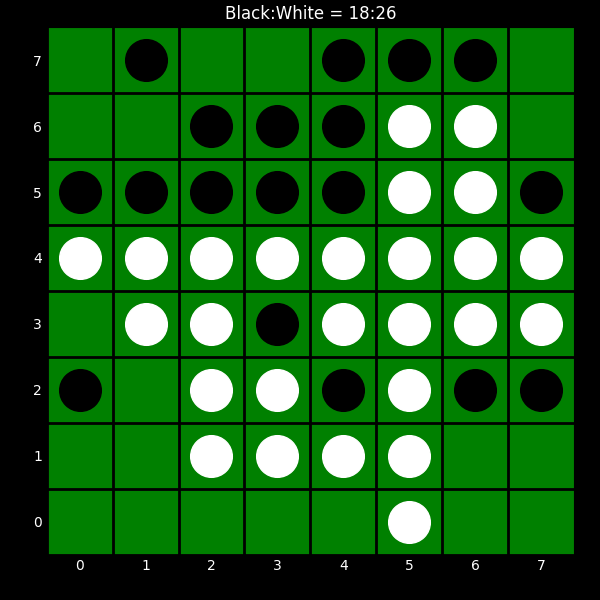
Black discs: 18
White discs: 26